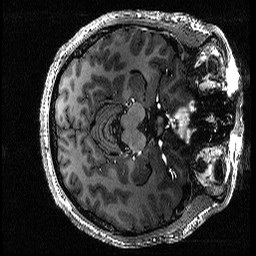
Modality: T1w
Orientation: axial
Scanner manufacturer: siemens
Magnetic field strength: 6.98 T
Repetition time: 2.36 s
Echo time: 0.00274 s